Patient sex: M
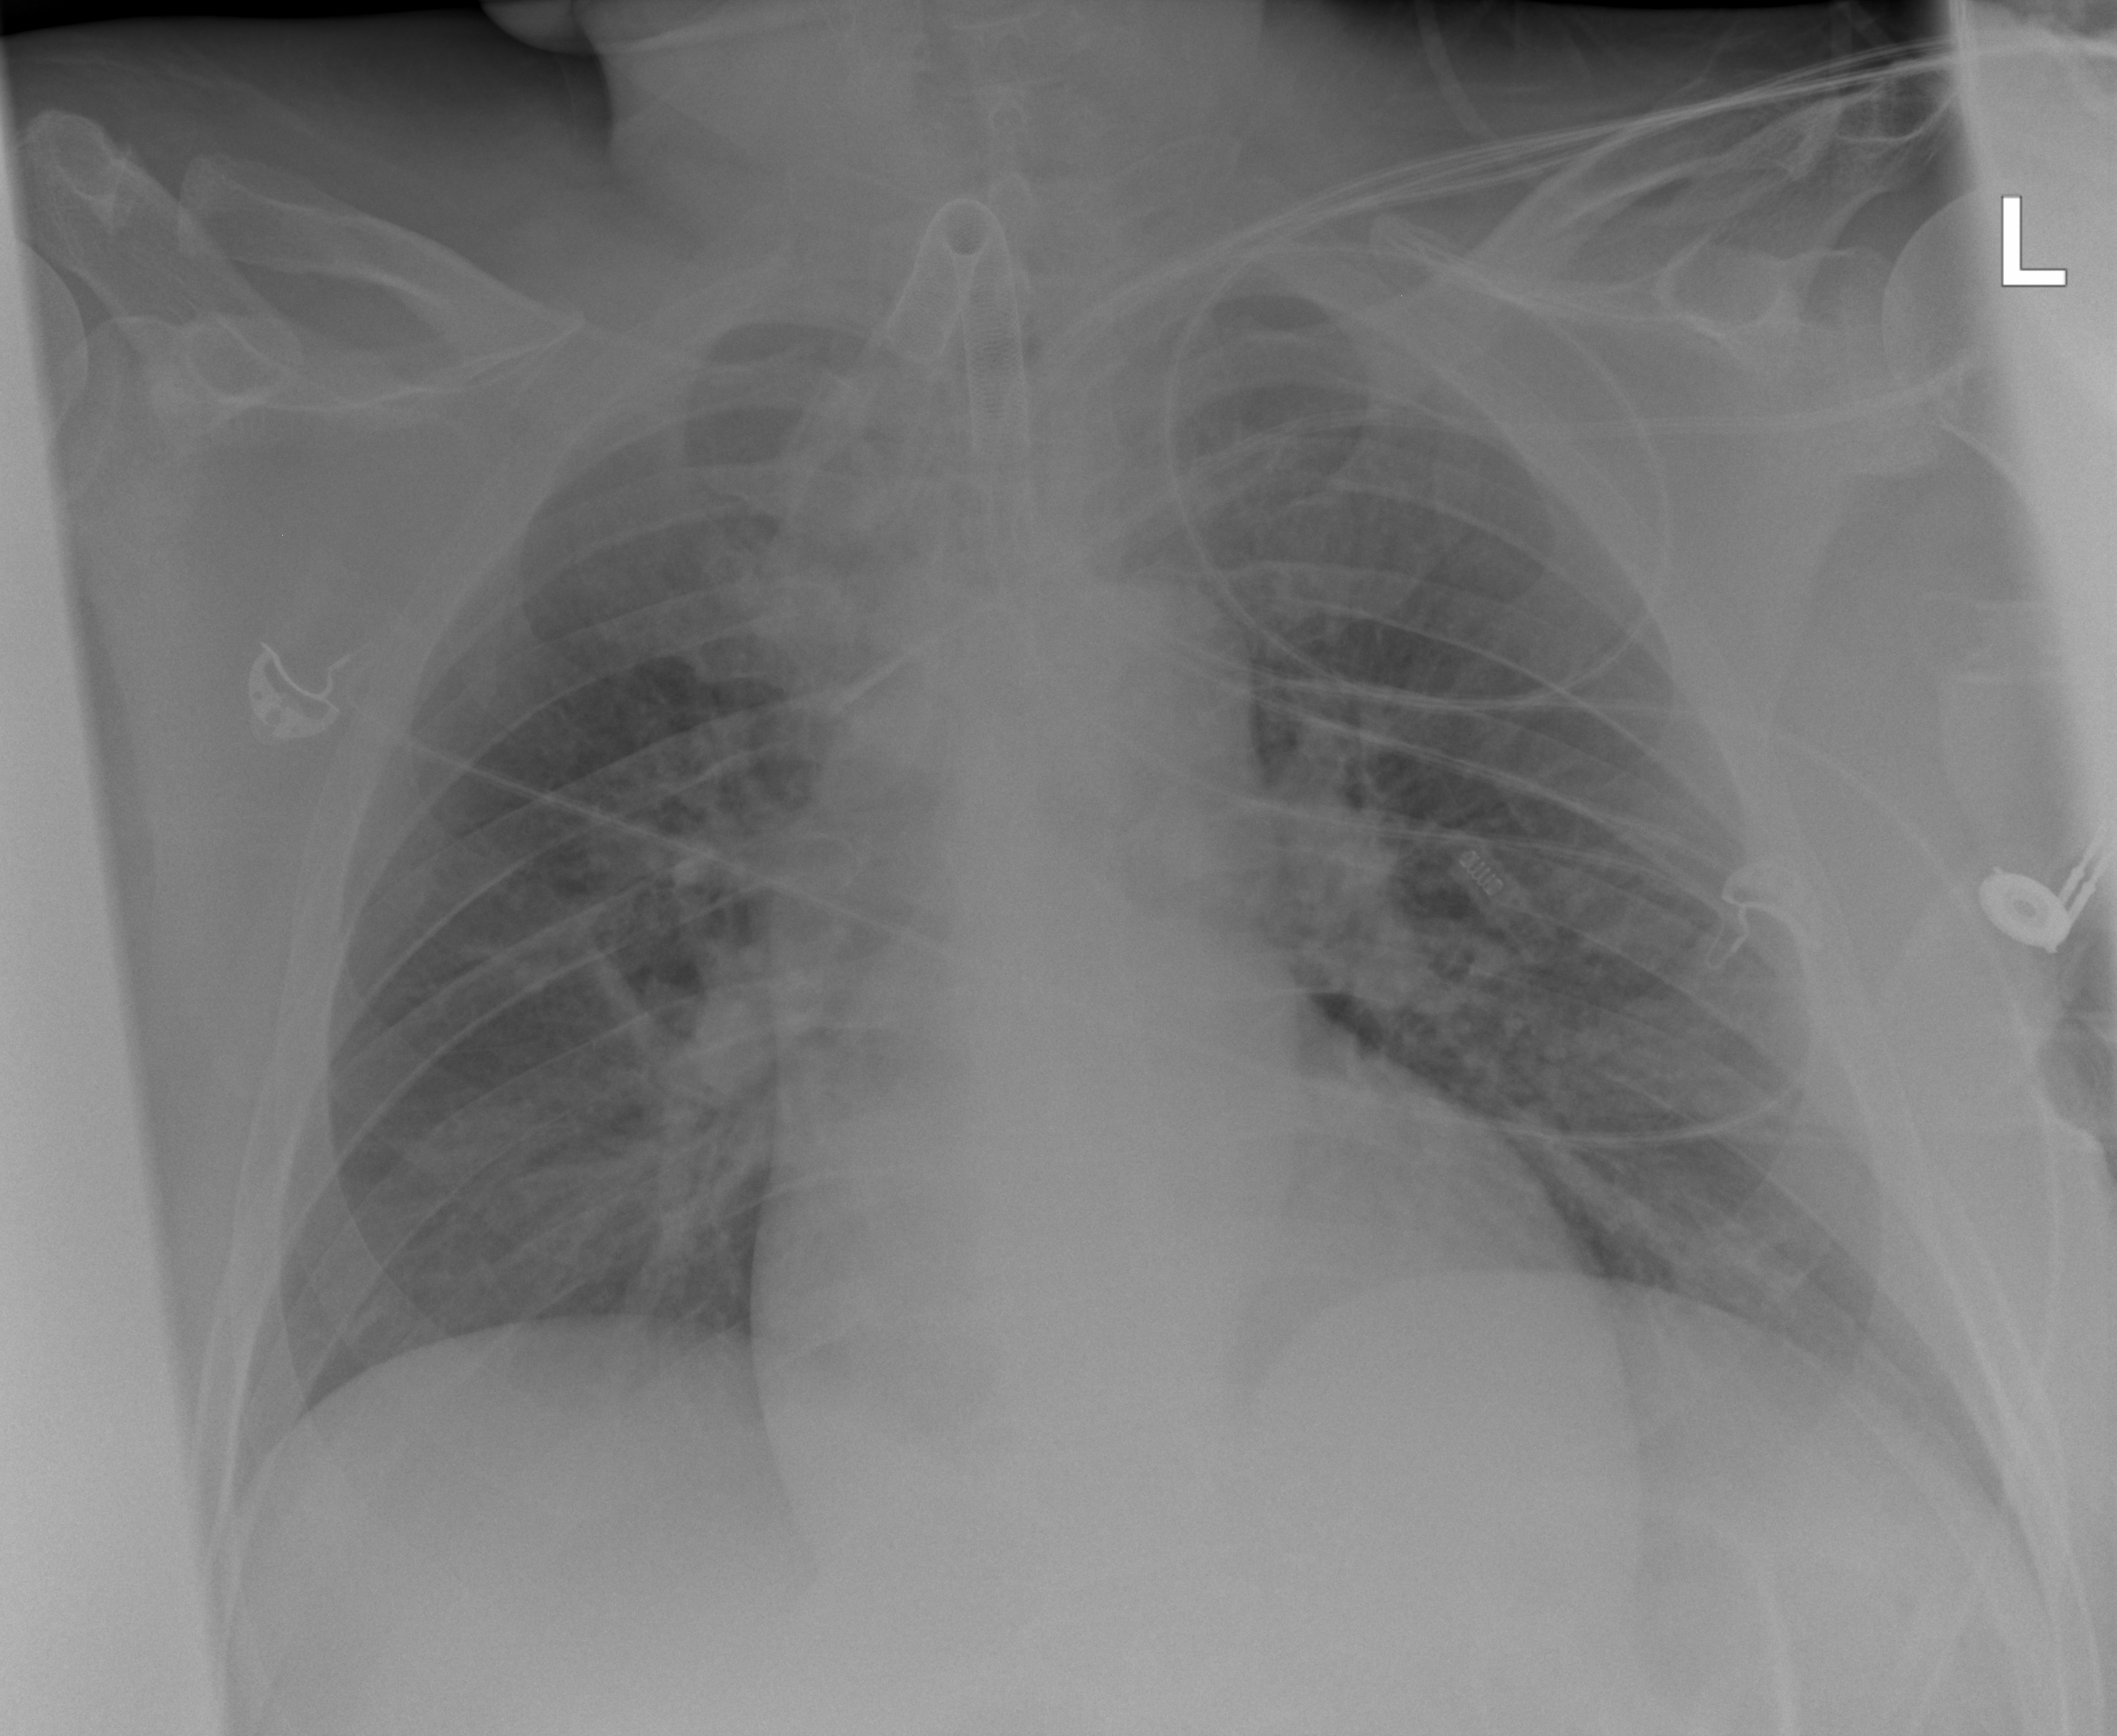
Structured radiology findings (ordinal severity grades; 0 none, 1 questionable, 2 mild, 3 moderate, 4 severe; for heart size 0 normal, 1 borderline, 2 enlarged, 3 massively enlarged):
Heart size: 2
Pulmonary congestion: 0
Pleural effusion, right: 0
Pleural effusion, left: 0
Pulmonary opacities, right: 1
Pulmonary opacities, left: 0
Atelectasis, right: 2
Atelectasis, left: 0